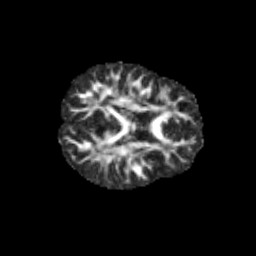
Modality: FA
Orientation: axial
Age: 13
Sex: female
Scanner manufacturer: siemens
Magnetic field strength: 3 T
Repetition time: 3.8 s
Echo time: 0.07 s